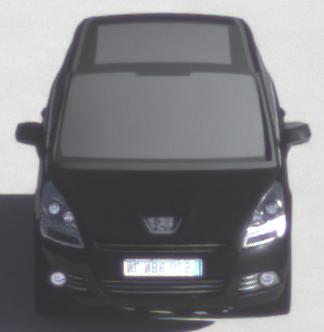
Make: Peugeot
Model: 5008 120 VTi
Detailed model: 5008 (I) Van
Model produced from: 2009/10
Model produced until: 2011/07
Doors: 5
Color: black
Road condition: dry road
Daytime: morning or afternoon
Contrast: high contrast